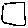
Label: square